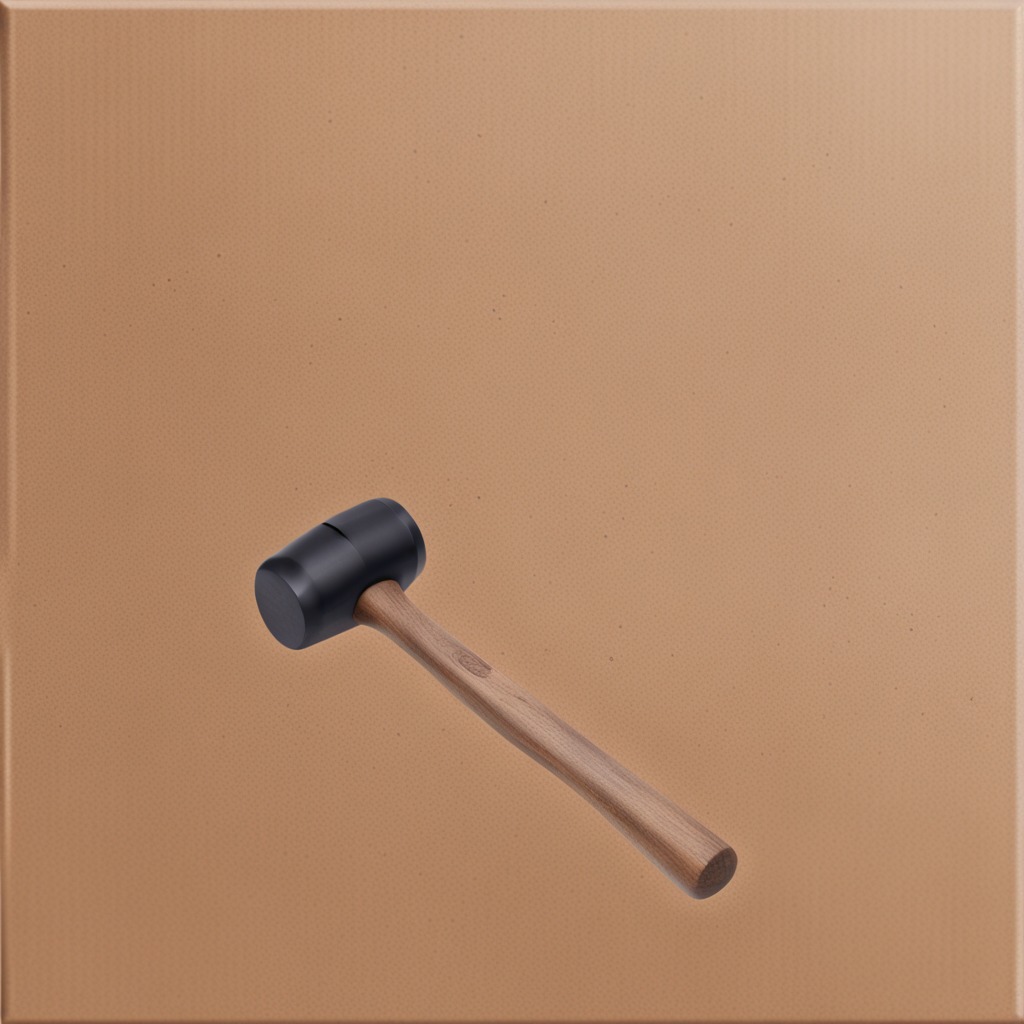
A hammer is lying on the cardboard box surface in the outdoor workshop.